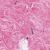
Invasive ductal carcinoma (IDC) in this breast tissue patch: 0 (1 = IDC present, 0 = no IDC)